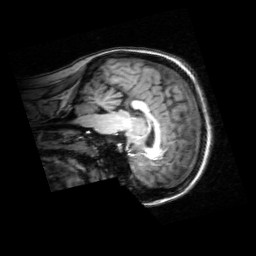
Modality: T1w
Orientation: sagittal
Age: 23
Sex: female
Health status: healthy
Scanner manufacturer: philips
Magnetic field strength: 3 T
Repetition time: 0.008 s
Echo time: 0.0037 s